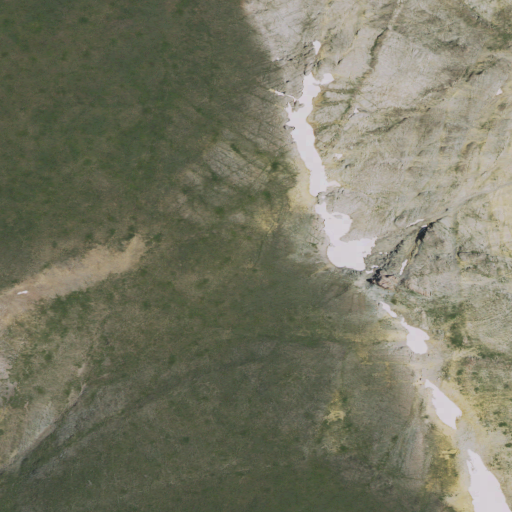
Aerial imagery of ridge(s) in Wyoming named Galena Ridge containing shrub, grassland, and mixed forest